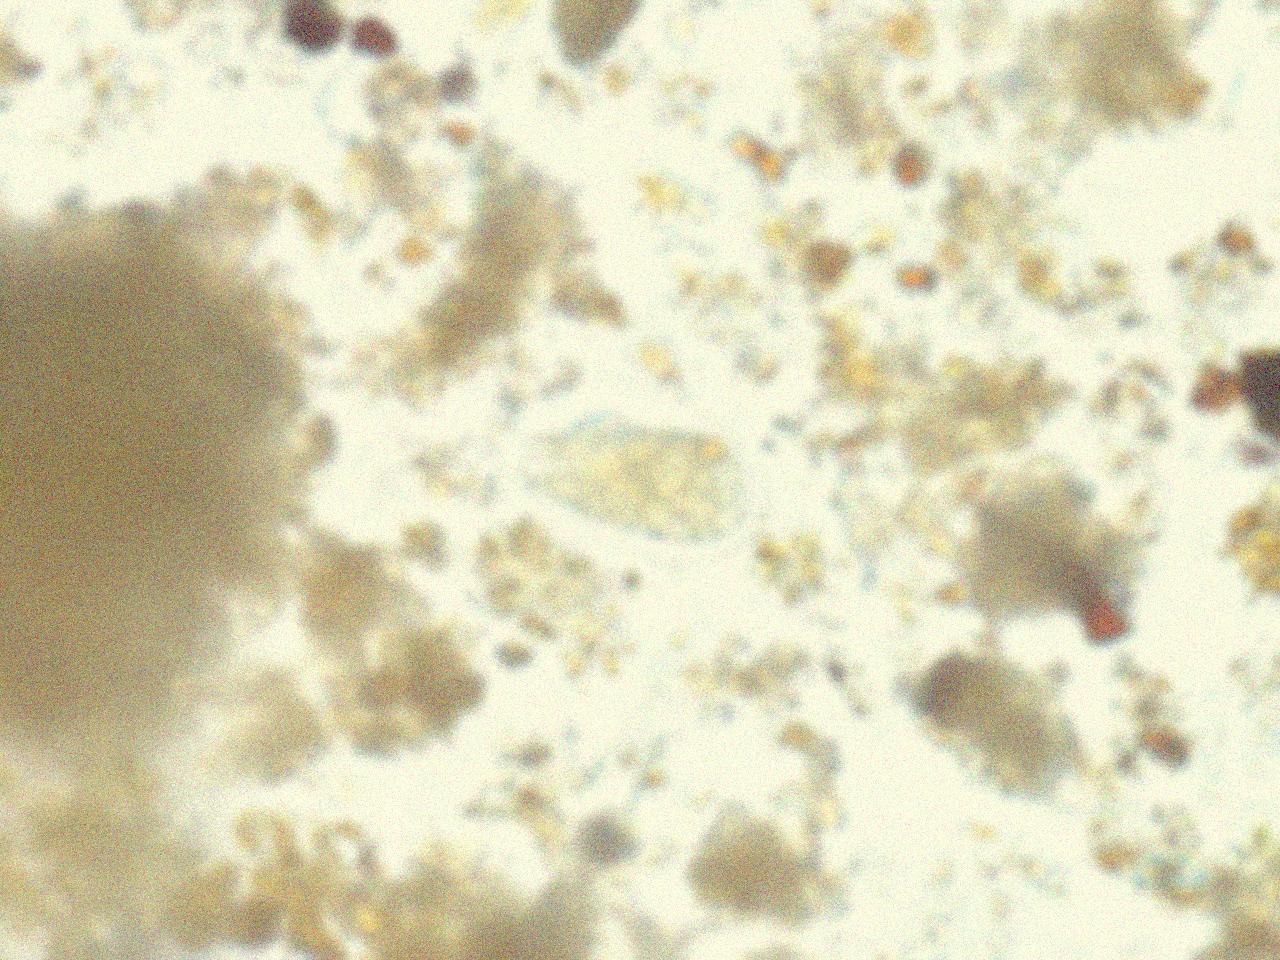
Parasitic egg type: Hookworm egg